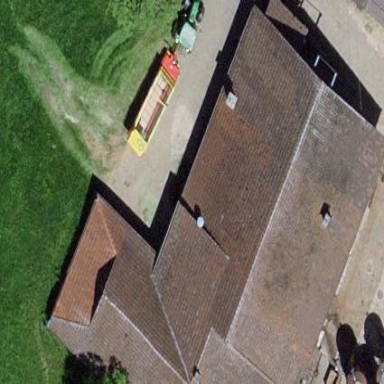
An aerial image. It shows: Farm building.